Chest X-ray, PA view. Patient: 58 years old, sex M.
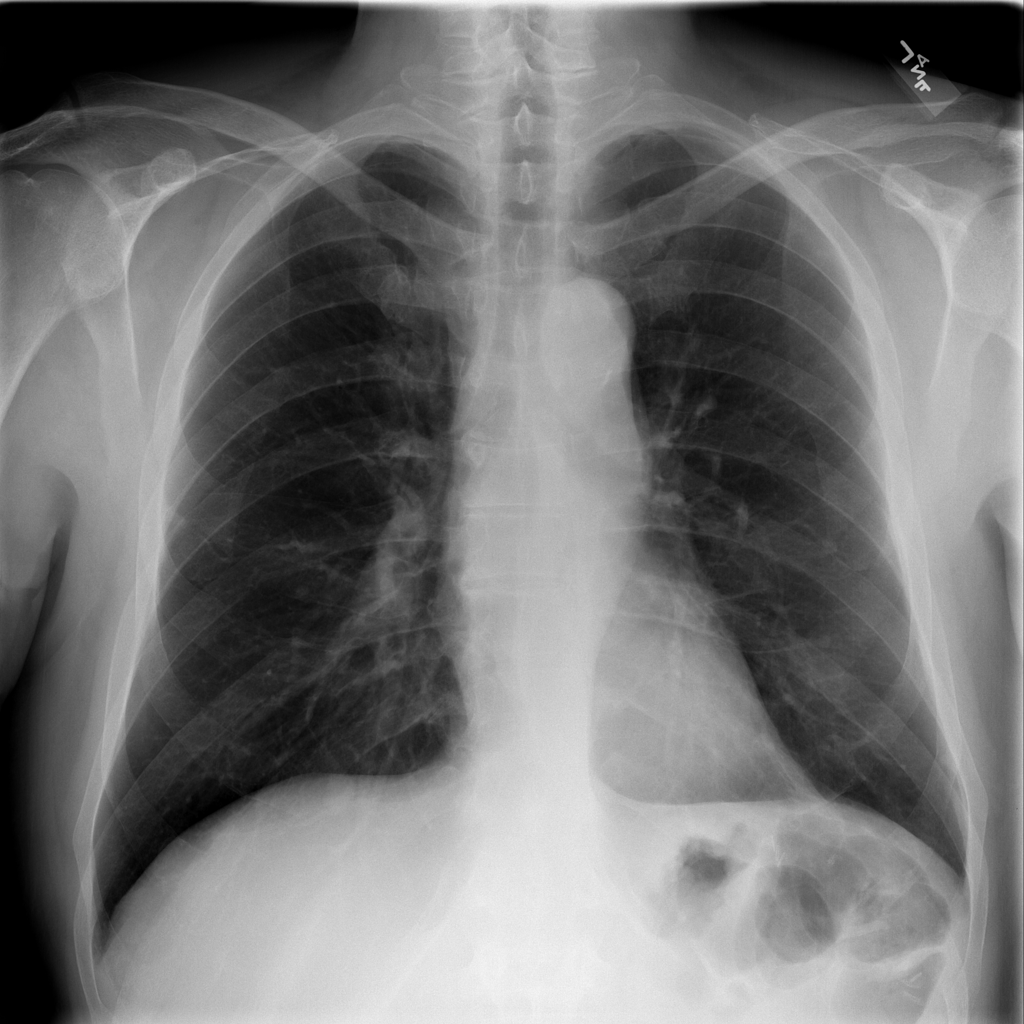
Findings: No Finding